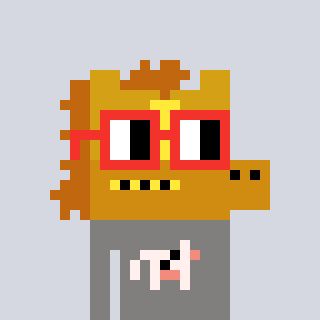
a pixel art character with square red glasses, a yellow horse-shaped head and a bluegrey-colored body on a cool background